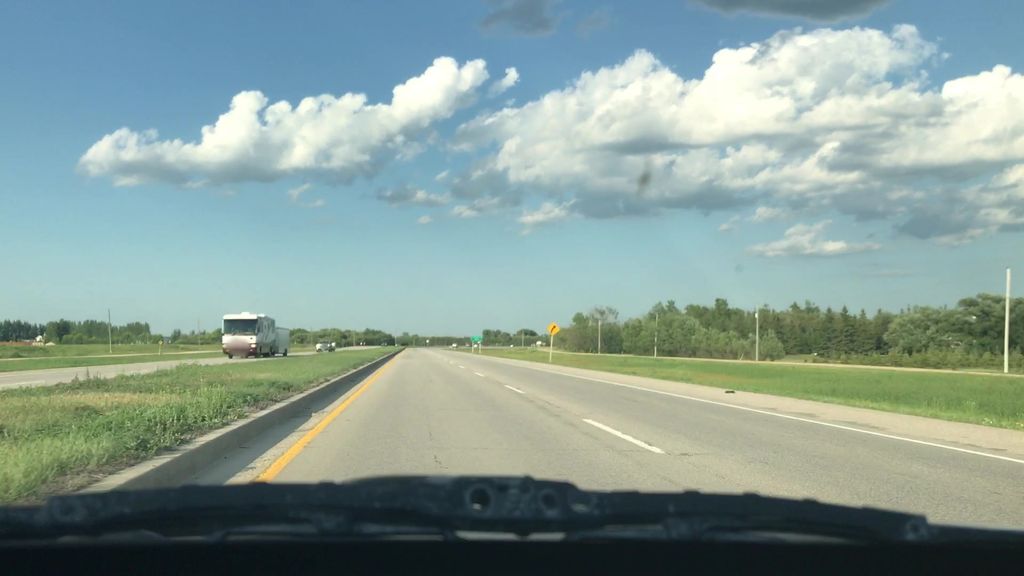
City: winnipeg